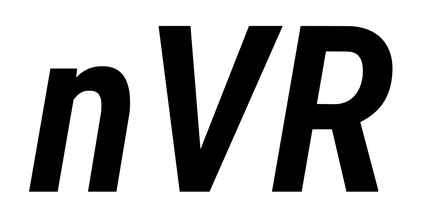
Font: Roboto-Italic_Condensed_SemiBold_Italic